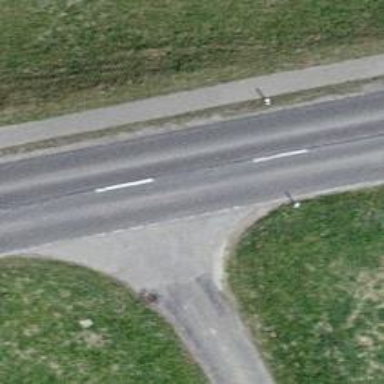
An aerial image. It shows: Secondary road with cycle track on the left side.